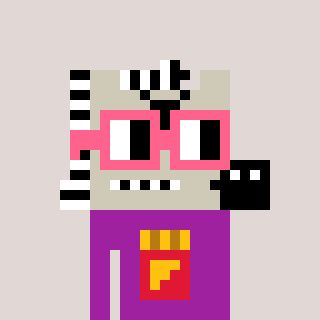
a pixel art character with square pink glasses, a zebra-shaped head and a magenta-colored body on a warm background